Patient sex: M
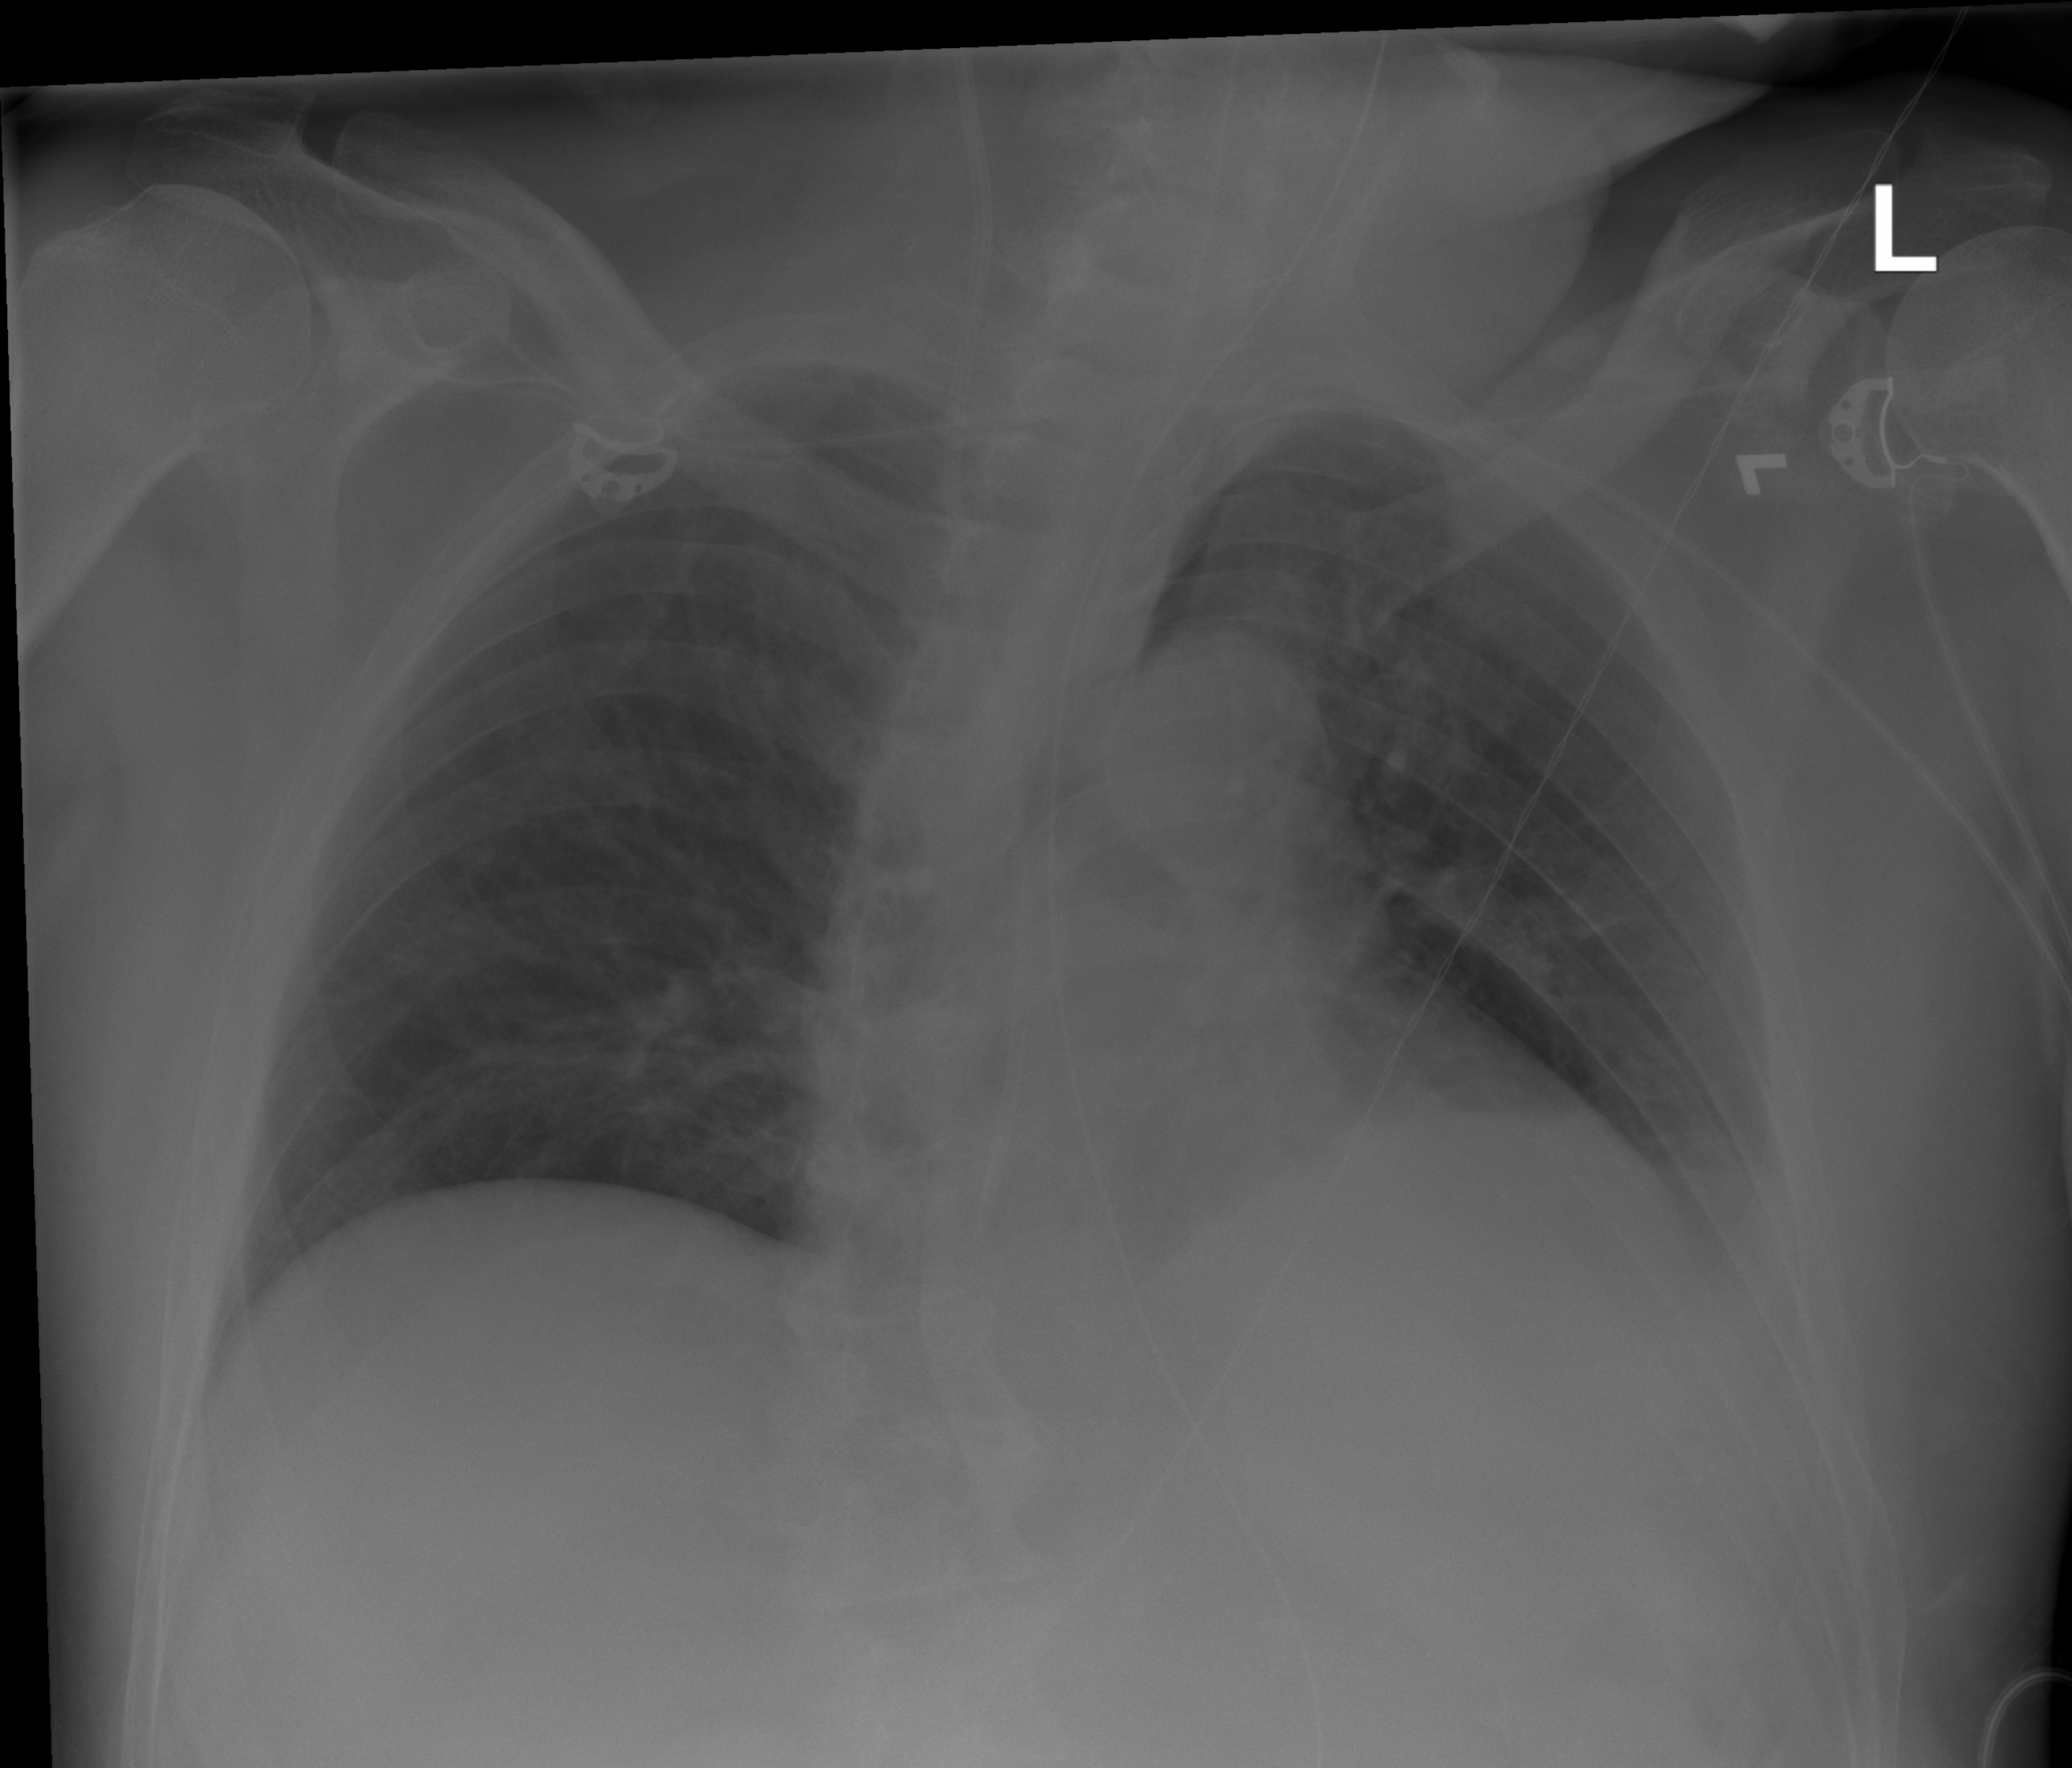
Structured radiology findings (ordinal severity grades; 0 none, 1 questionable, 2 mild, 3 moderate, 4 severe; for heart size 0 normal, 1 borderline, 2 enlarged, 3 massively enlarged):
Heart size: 0
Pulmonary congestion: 0
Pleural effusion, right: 0
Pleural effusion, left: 1
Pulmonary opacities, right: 0
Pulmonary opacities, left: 0
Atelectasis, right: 0
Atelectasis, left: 0